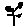
Label: tree